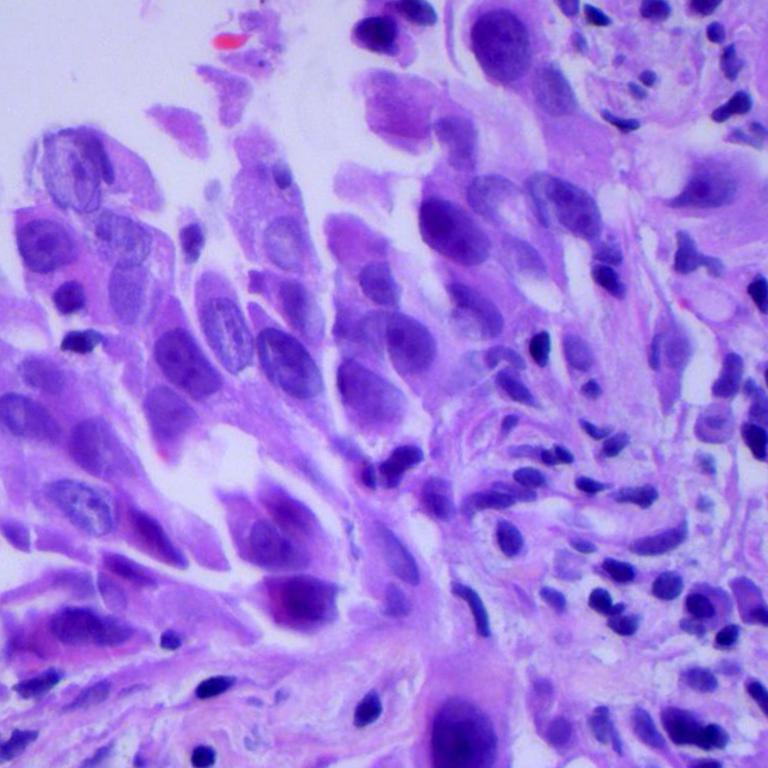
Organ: lung
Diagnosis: adenocarcinomas